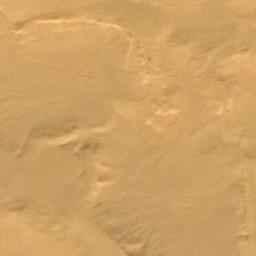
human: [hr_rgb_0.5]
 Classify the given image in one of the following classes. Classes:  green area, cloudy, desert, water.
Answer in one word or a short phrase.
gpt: desert